Question: I have autogenerated columns here from visitid and so on. The first column however was a templatefield. now I wanted to hide VisitID. I tried this code but it didn't work. I am using vb as my codebehind
'''
e.Row.Cells(1).Visible = False
'''

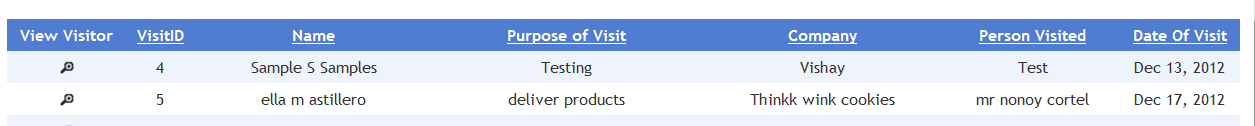
Answer: I have tried several ways but also ended with this code and it worked finally I just added a condition. I'm sorry maybe I lacked information. I had a pagination in the gridview.. Here was my working code.
'''
Protected Sub Gdvisitor_RowCreated(ByVal sender As Object, ByVal e As System.Web.UI.WebControls.GridViewRowEventArgs) Handles Gdvisitor.RowCreated
If (e.Row.Cells.Count > 1) Then
e.Row.Cells(1).Visible = False
End If
End Sub
'''
At first it was "....cells.count < 0" and that didn't work the index was still out of range but when I changed it to 1. It worked. I think the pagination has something to do with it. I'm not sure though... Thank you for all the help